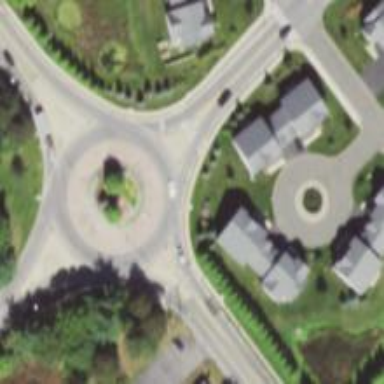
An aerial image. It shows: Tertiary road leading to roundabout junction.